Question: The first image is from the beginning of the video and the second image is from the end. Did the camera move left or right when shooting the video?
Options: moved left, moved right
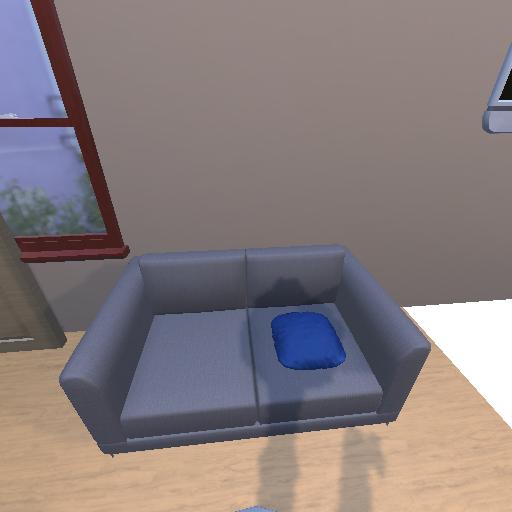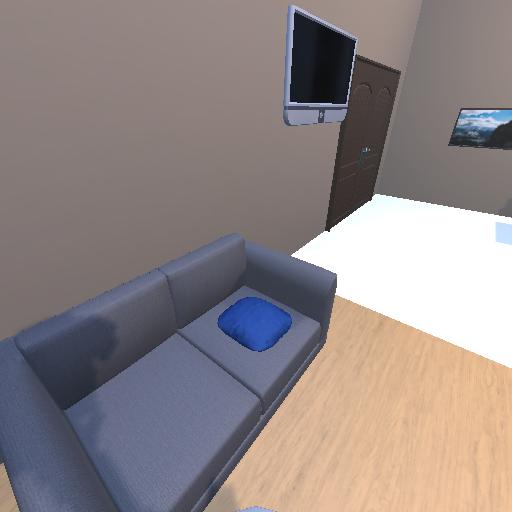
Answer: moved left